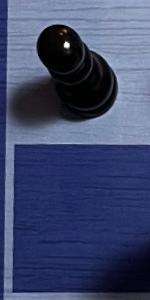
Label: Empty